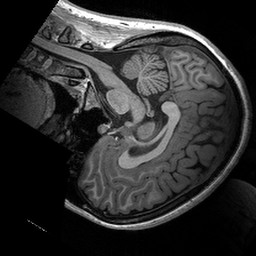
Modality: T1w
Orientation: sagittal
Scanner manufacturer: siemens
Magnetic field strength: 3 T
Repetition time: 2.53 s
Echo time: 0.00288 s